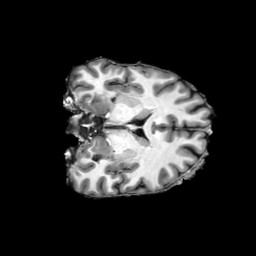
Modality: T1w
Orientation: coronal
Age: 36
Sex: male
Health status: ill